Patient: sex F, age 67
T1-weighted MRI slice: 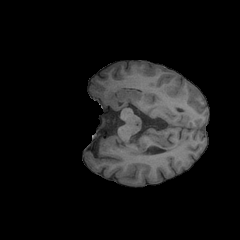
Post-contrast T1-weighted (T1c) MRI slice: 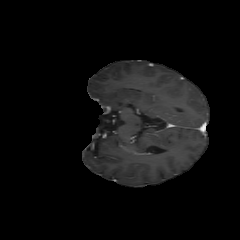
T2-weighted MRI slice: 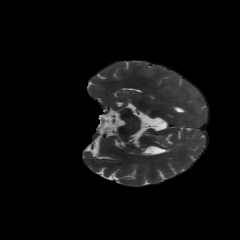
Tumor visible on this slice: yes
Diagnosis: Glioblastoma, IDH-wildtype
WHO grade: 4